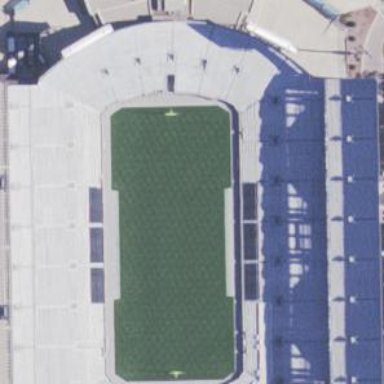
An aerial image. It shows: Grass pitch designated for American football.